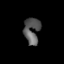
Tissue: lung
Cell type: T cells
Senescence score: 0.1899
Nuclear area (px): 391
Mean DAPI intensity: 91.826